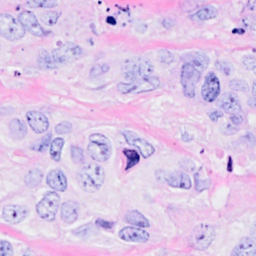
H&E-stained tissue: Breast